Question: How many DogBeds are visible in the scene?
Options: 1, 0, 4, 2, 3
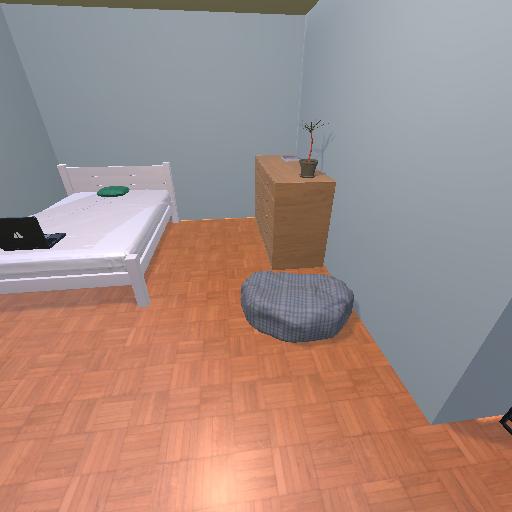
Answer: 1